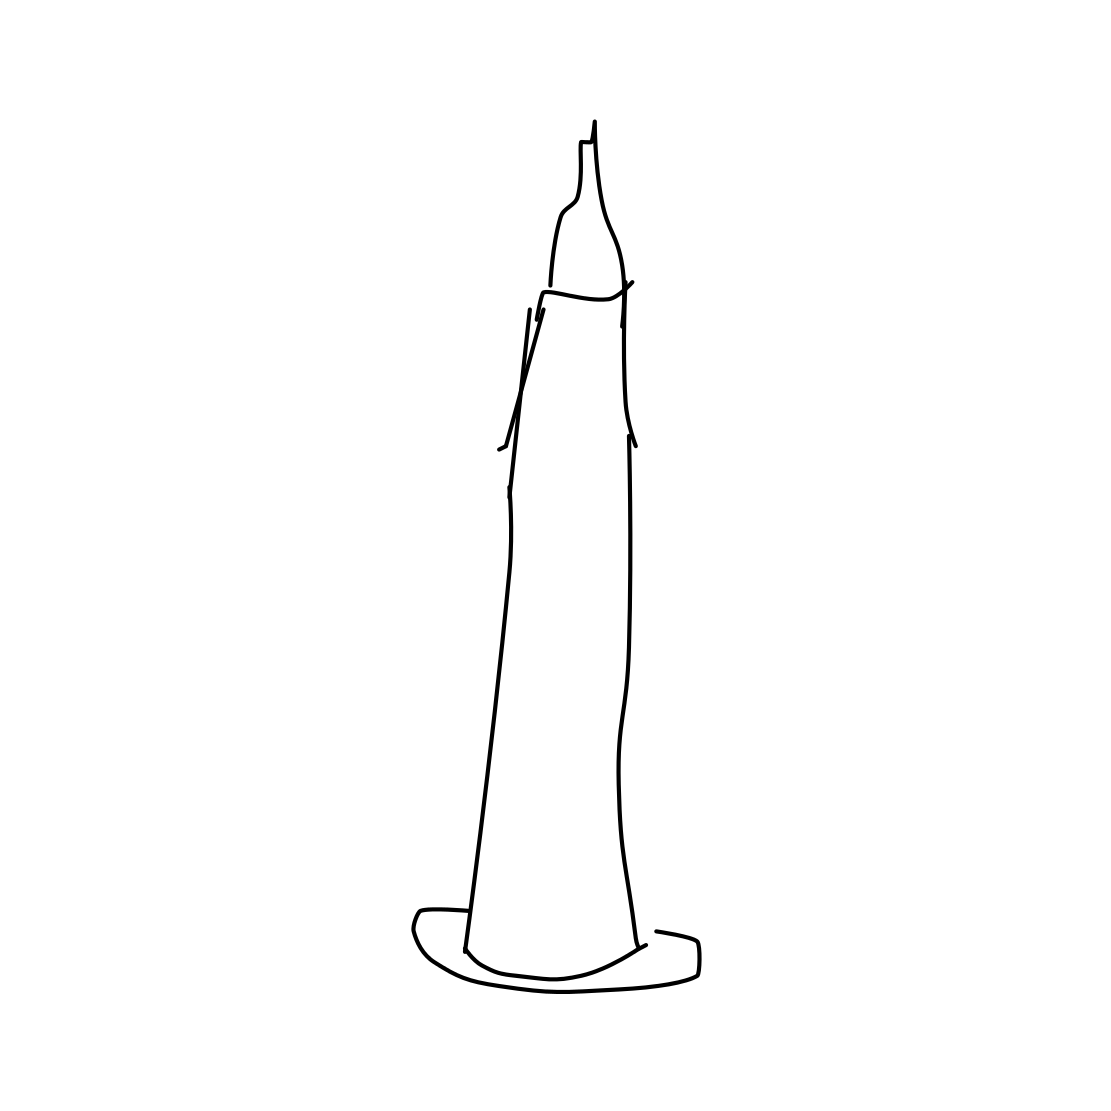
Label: candle